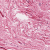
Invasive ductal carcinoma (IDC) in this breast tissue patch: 0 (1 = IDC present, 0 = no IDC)